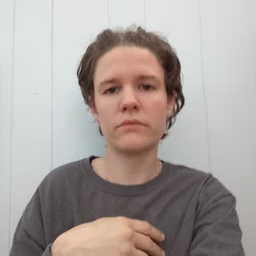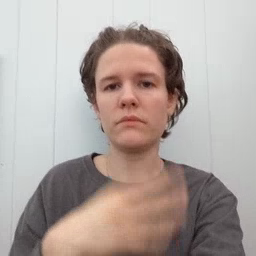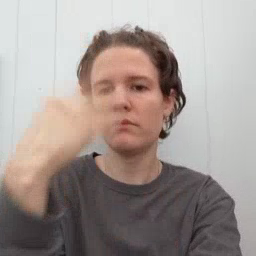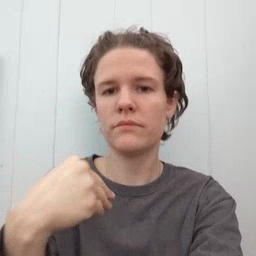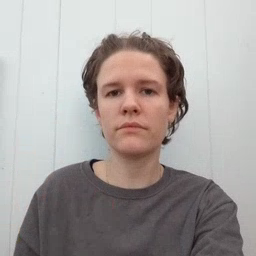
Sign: nap